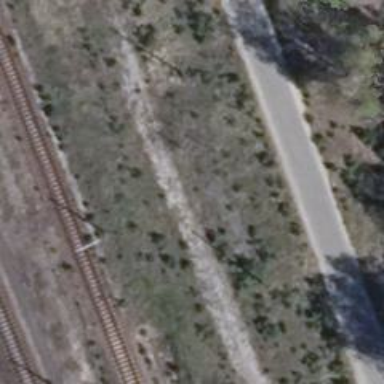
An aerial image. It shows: Abandoned railway.